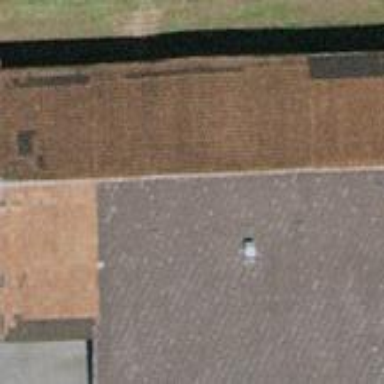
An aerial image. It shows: Gabled roof on farm auxiliary building.